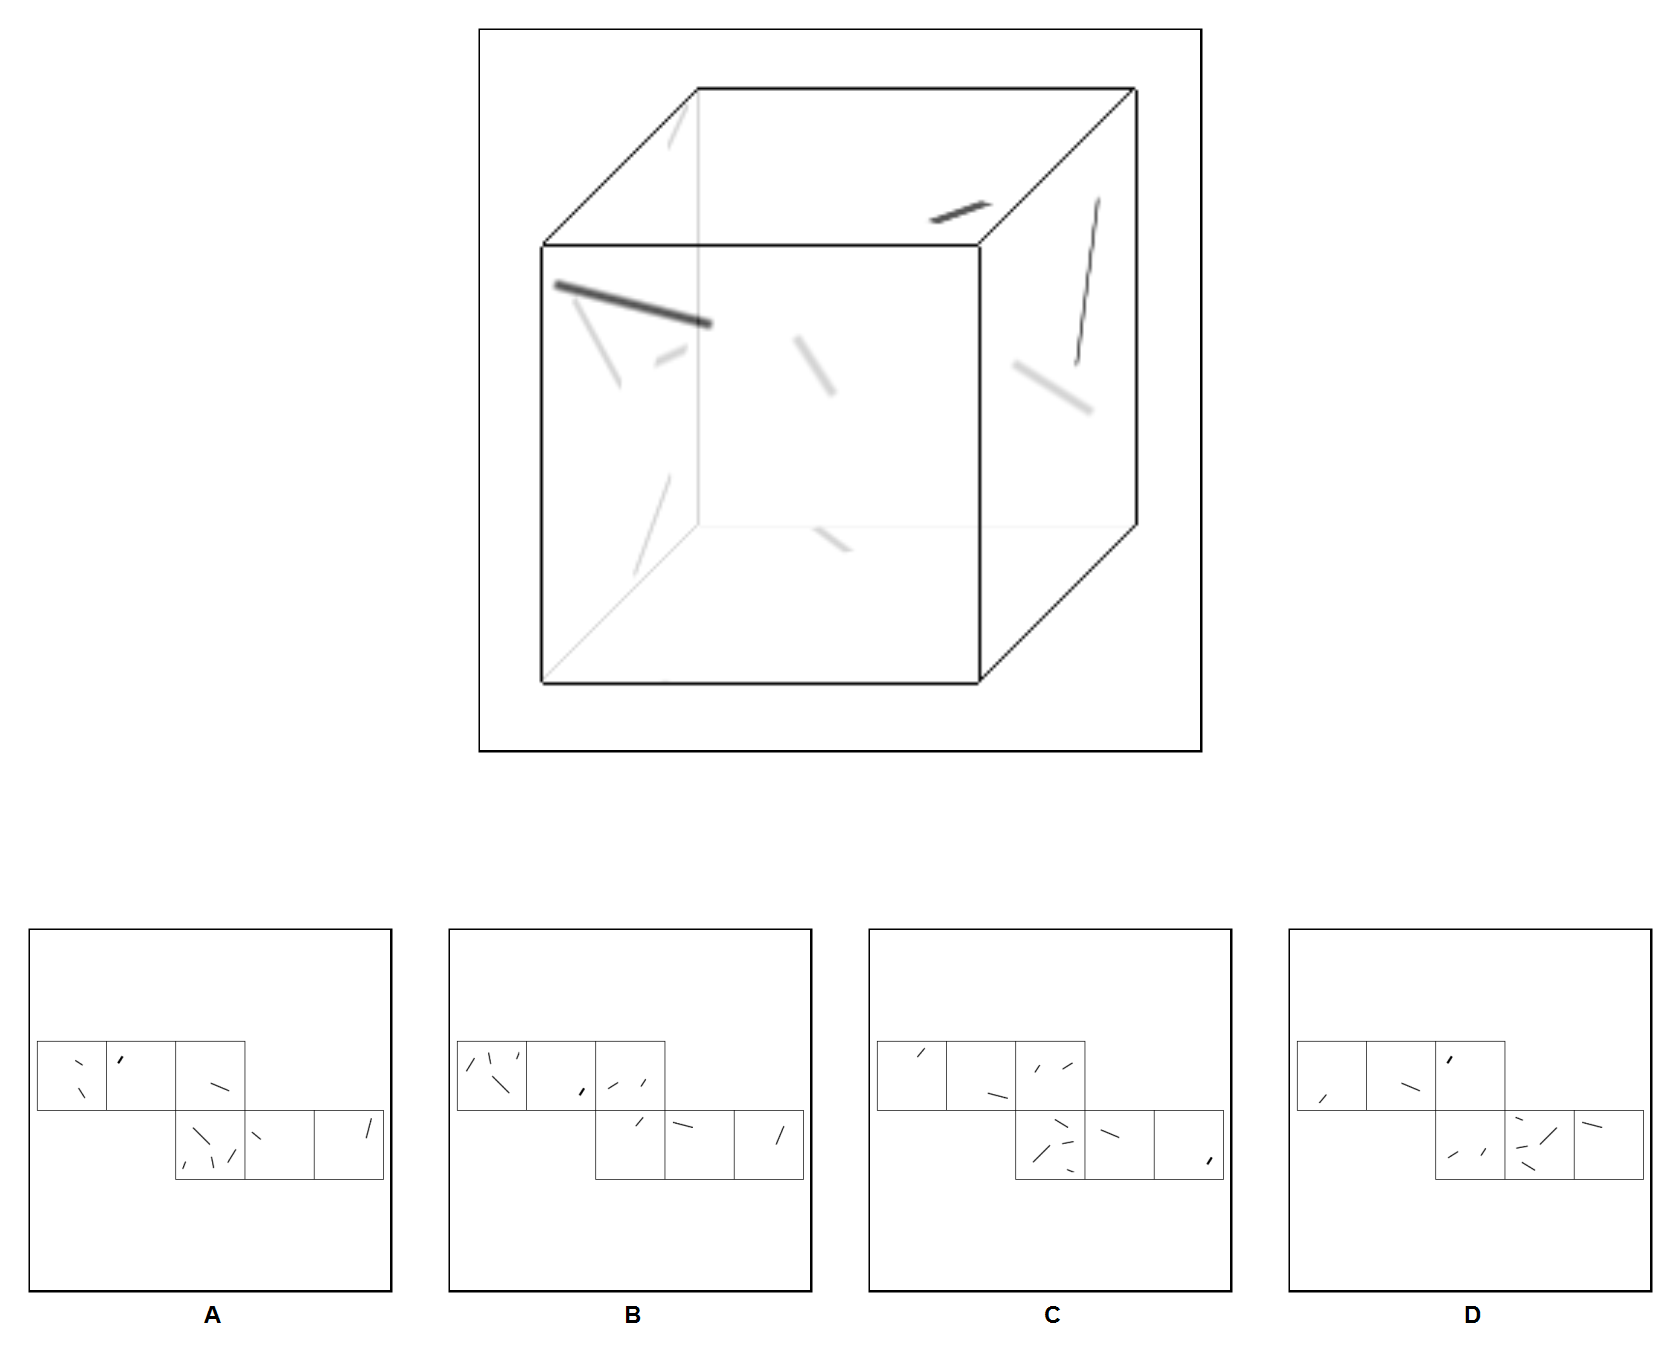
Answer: D